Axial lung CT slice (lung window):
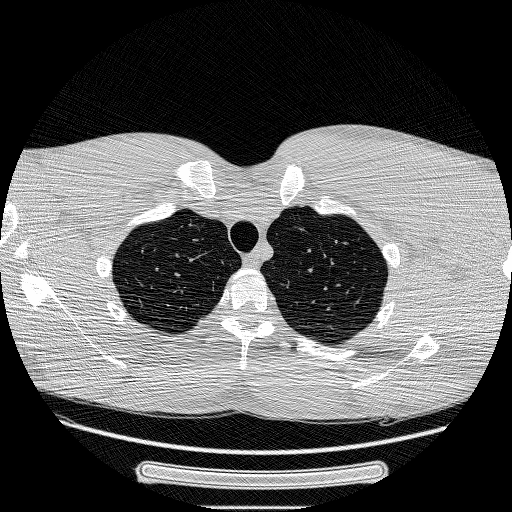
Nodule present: no